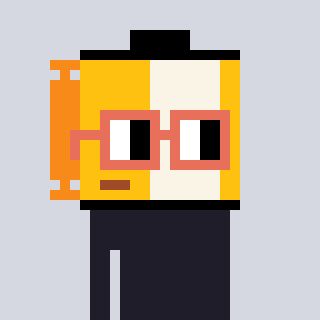
a pixel art character with square orange glasses, a film roll-shaped head and a bege-colored body on a cool background